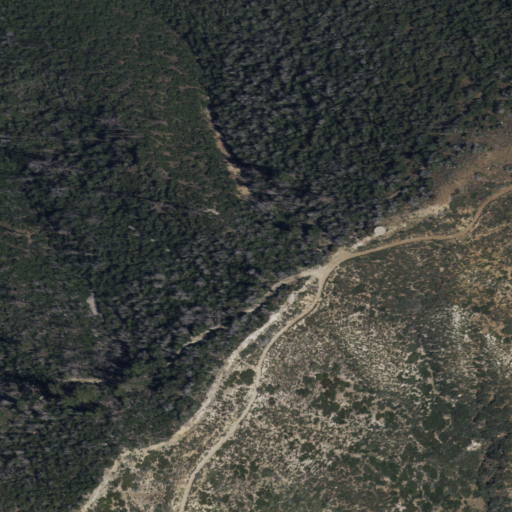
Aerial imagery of gap in California named Indian Ben Saddle containing shrub, open development, and evergreen forest